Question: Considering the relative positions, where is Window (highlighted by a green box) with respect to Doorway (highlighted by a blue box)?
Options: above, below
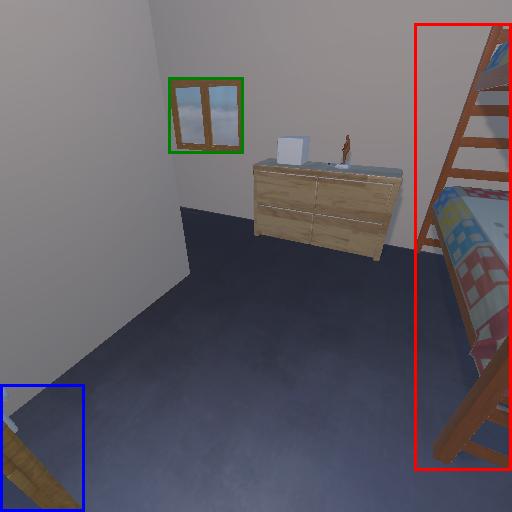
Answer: above